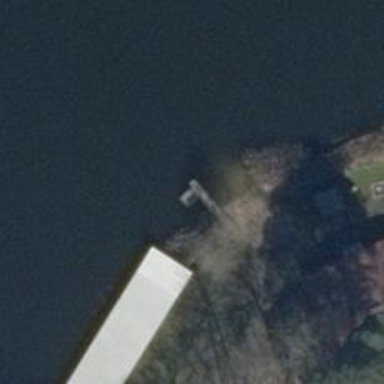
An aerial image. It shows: Man-made pier.